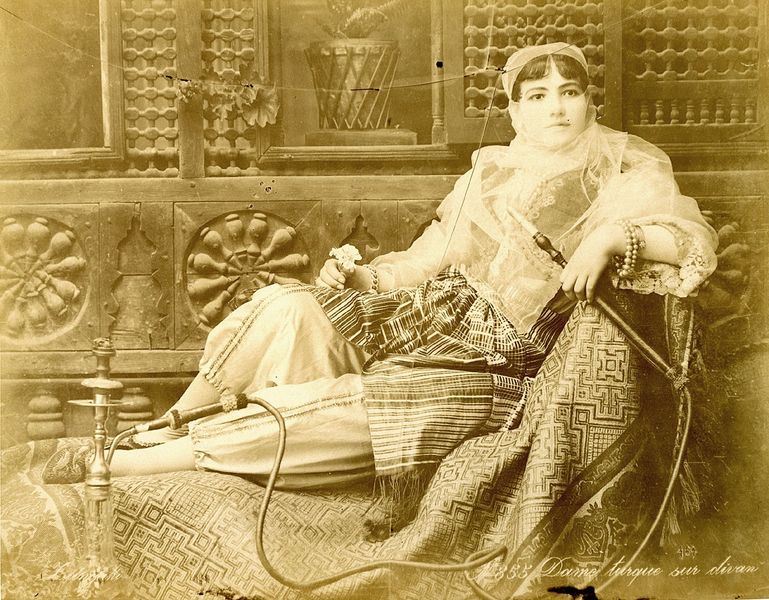
Titel: No. 855 Dame turque sur divan
Künstler: George Zangaki
Standort: Hamburg
Institution: Museum für Kunst und Gewerbe Hamburg
Schlagwörter: frau, portrait, figur, sofa, couch, foto, fotografie, photographie, diwan, photo, albumin, kanapee, lichtbild, reisefotografie, porträt, schwarzweißpositivverfahren, silbersalzverfahren, schwarzweißfotografie, reisephotographie, albuminpapier